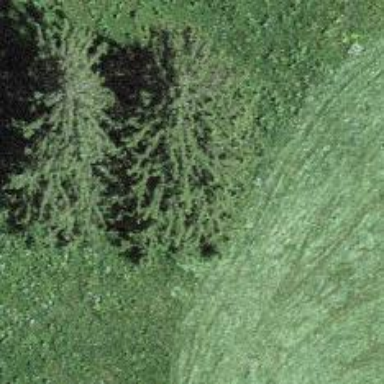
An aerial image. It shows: Needle-leaved tree in nature.